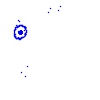
Particle: pion